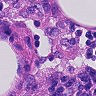
Metastatic tissue present: no